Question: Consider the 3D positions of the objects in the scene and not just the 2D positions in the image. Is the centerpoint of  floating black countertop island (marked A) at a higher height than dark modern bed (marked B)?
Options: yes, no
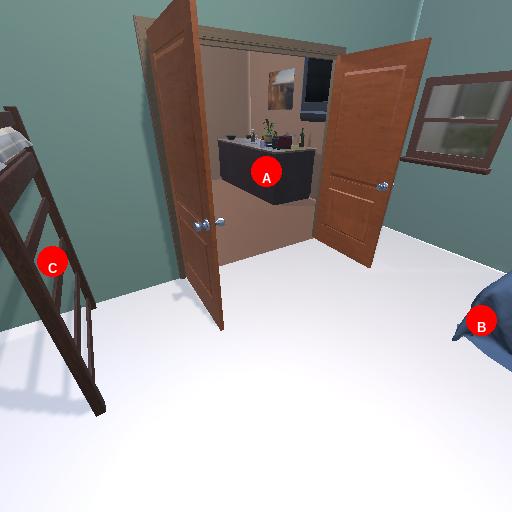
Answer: yes